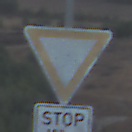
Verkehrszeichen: VorfahrtGewaehren
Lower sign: Entfernungsangaben3
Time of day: SunriseSunset
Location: Outdoor (Nature)
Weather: Clear
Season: NotSpecified
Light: Natural